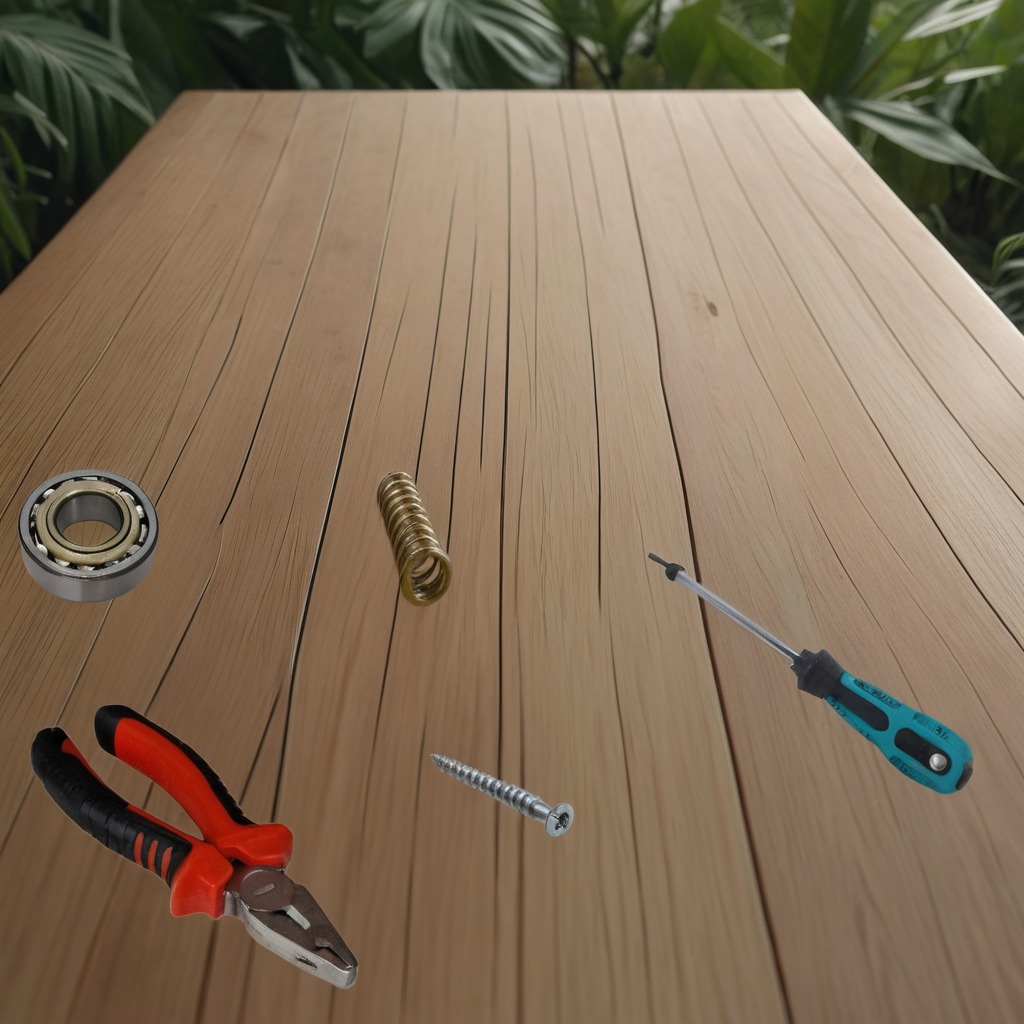
A ball bearing, a machine screw, pliers, a coiled metal spring, and a screwdriver are lying on the wooden table.